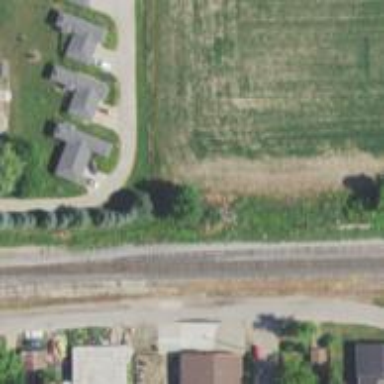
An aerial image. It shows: Railway siding for service.